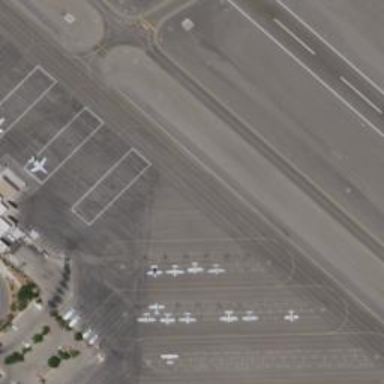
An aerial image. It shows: View of taxiway at the airport.